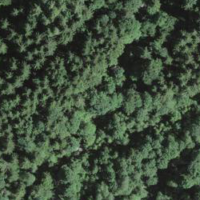
EUNIS habitat code: 44
Species observed at this site:
Equisetum telmateia